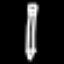
Label: pencil